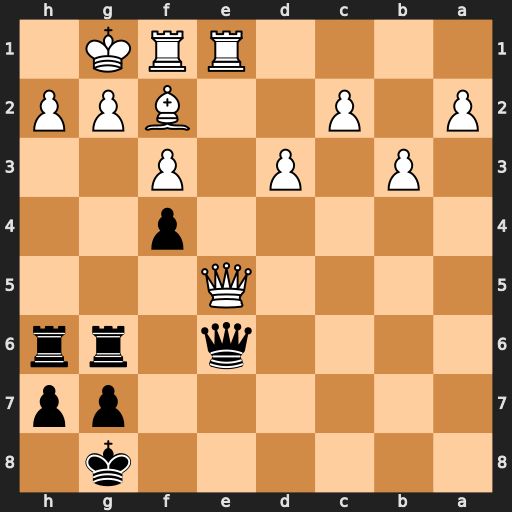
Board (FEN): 6k1/6pp/4q1rr/4Q3/5p2/1P1P1P2/P1P2BPP/4RRK1
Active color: b
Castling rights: -
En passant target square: -
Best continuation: Rxg2+ Kxg2 Qh3+ Kg1 Qxh2#